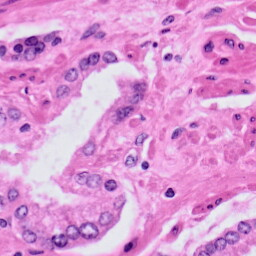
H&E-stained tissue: Prostate